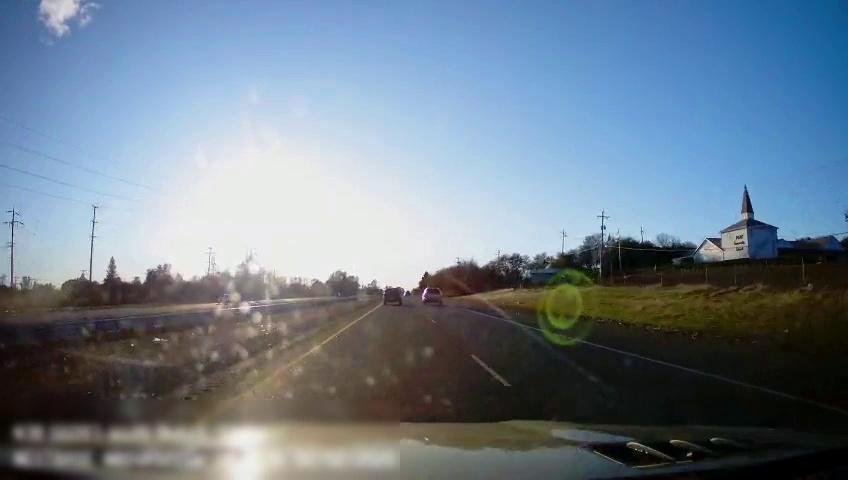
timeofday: Day
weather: Sunny
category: Drivable Space
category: Drivable Space
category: Vehicles | Truck
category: Vehicles | SUV
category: Vehicles | Car
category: Lanes | Current Lane
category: Lanes | Current Lane
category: Lanes | Alternate Lane